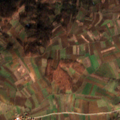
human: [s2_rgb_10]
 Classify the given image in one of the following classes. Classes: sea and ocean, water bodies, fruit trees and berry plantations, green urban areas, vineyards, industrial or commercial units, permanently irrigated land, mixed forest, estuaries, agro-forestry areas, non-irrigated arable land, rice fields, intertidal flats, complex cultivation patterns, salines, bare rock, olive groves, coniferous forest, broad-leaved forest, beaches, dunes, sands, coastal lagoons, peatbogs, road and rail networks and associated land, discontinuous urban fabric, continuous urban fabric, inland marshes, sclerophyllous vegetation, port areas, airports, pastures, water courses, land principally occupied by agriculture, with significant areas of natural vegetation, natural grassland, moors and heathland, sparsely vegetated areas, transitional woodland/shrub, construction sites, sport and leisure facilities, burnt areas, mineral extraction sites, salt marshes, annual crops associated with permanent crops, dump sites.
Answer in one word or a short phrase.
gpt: discontinuous urban fabric, non-irrigated arable land, complex cultivation patterns, land principally occupied by agriculture, with significant areas of natural vegetation, broad-leaved forest